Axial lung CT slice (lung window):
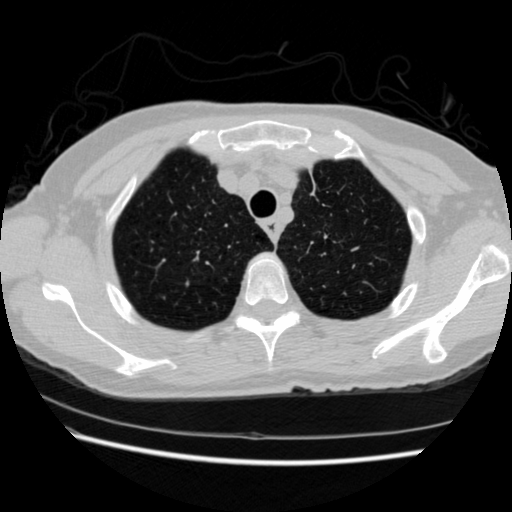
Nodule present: no